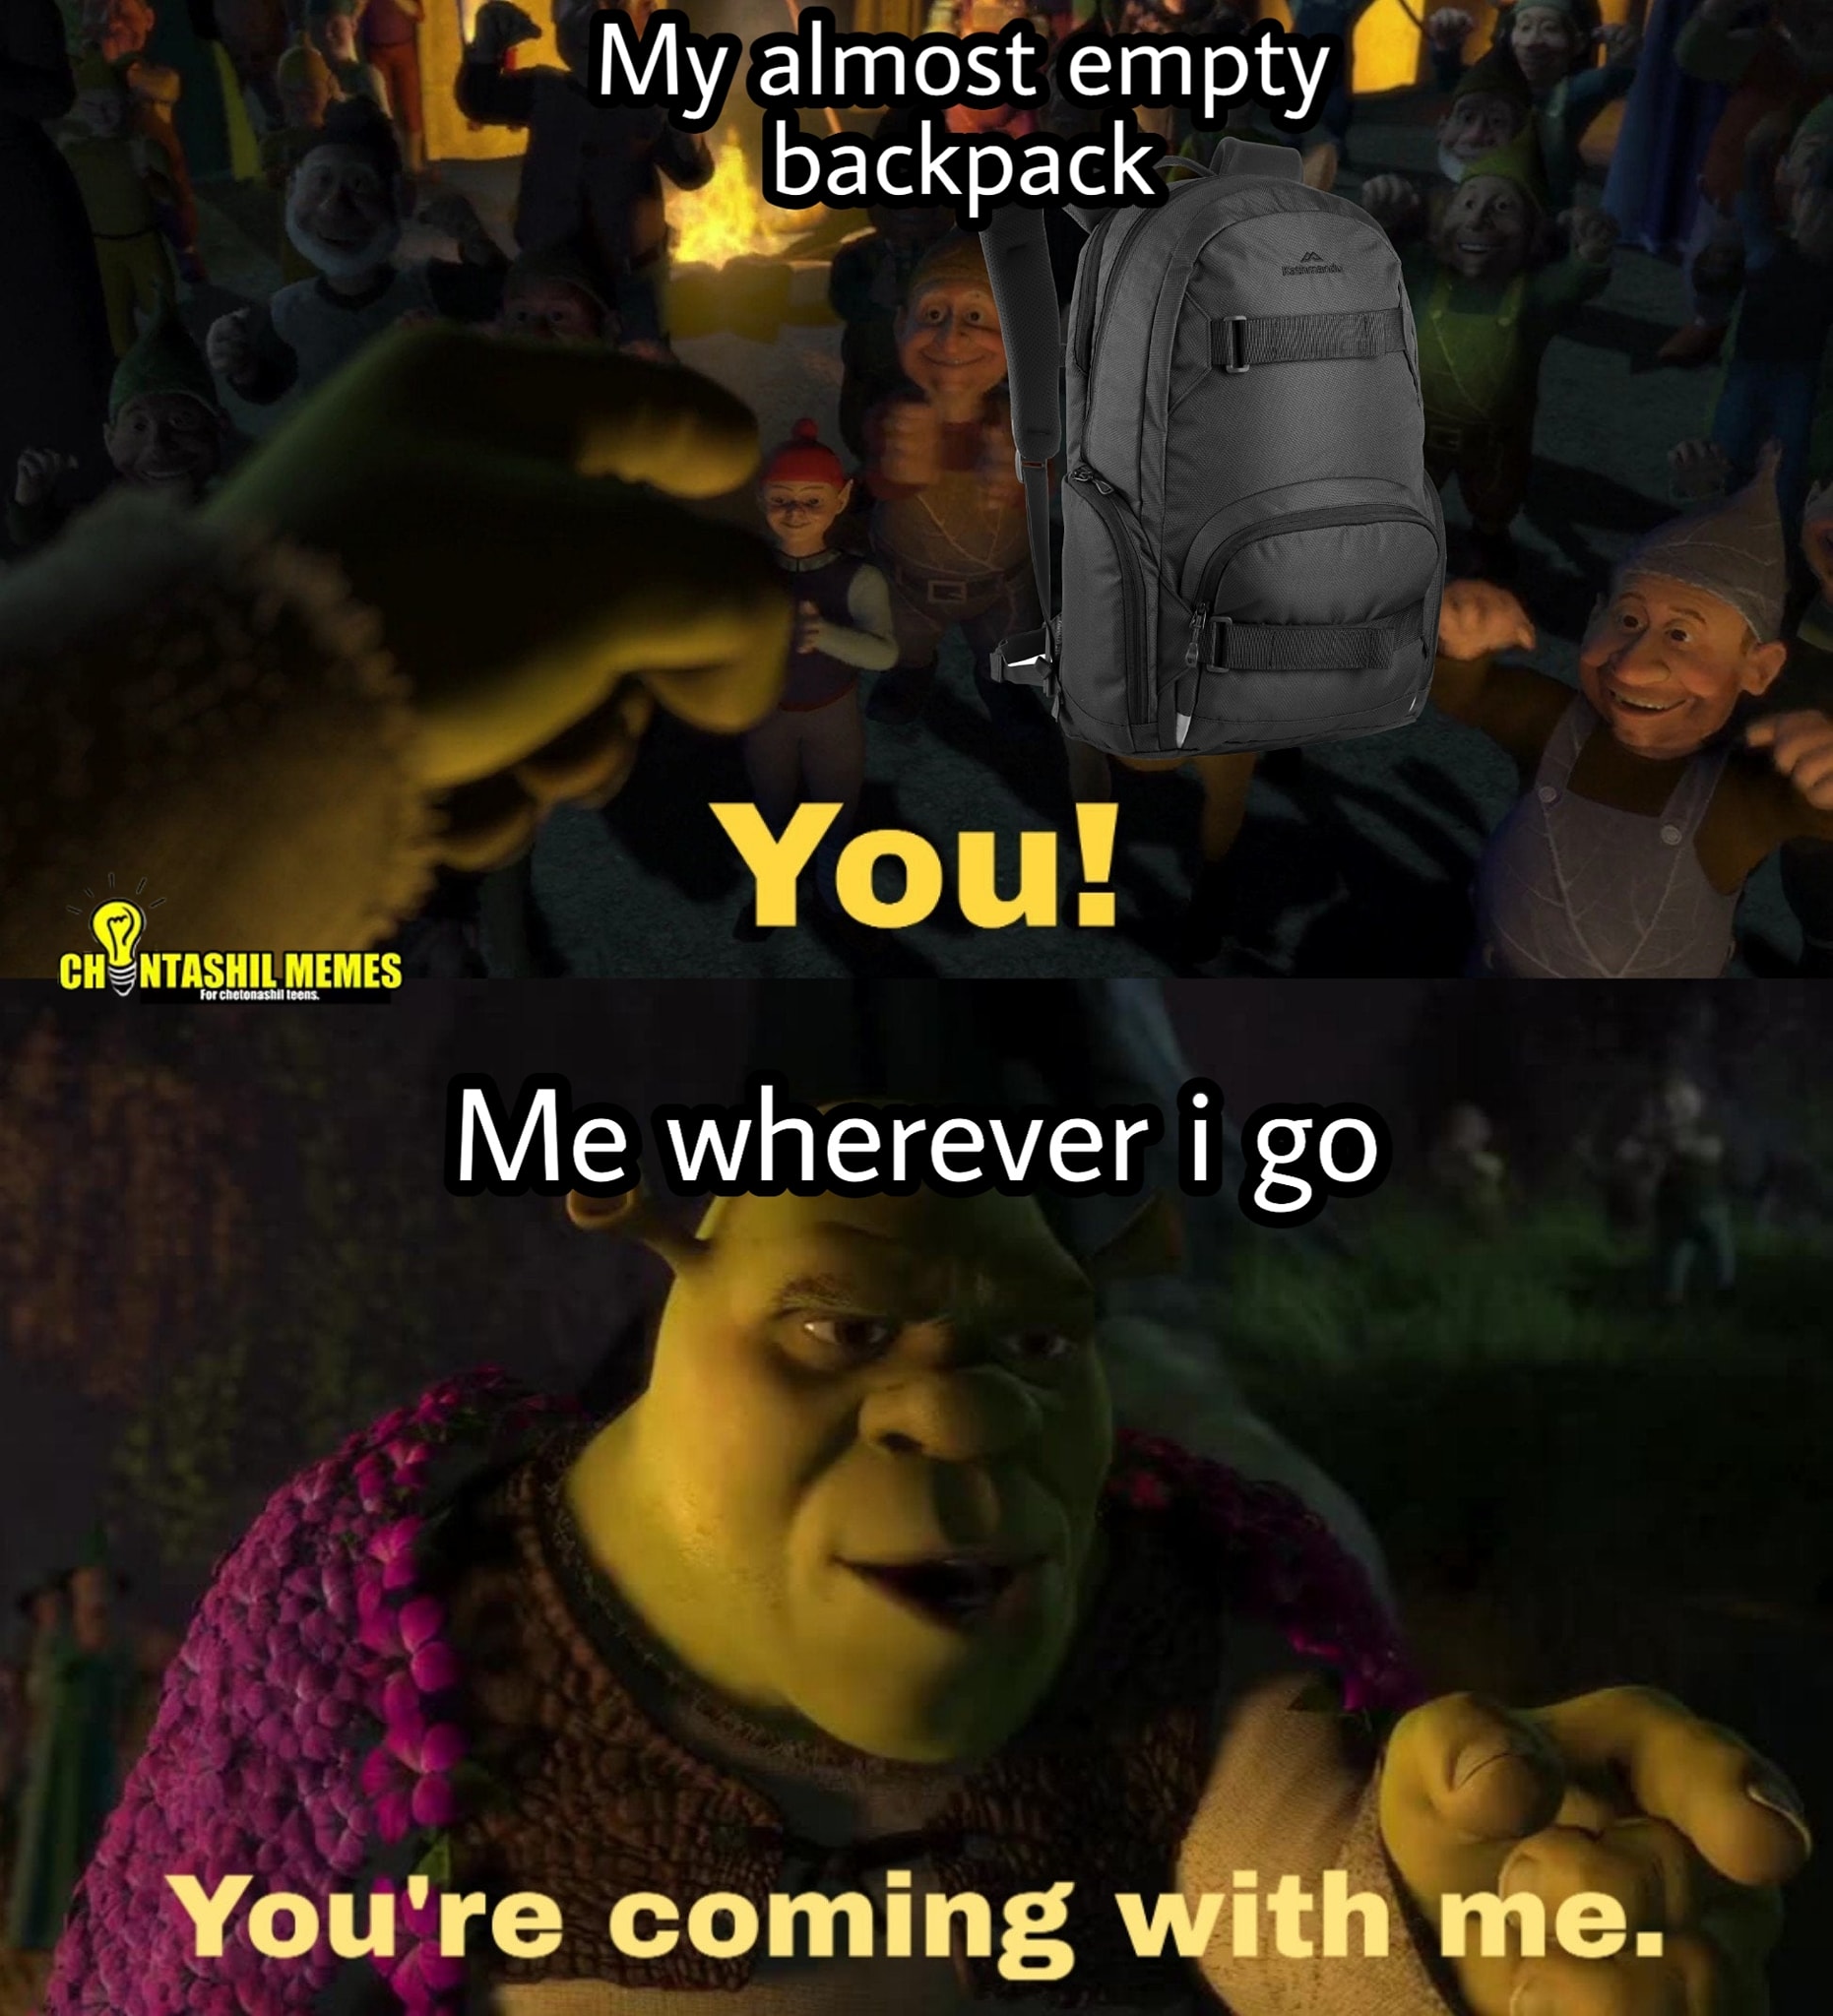
Caption: My almost empty backpack    You!    Me wherever i go    You're coming with me.
Label: non-hate